Question: This problem is in an Excel .xls file.
I have a huge .xls document where there are a ton of IDs in column A.
There are on average anywhere from 3 to 10 rows that belong to each column A row.
How to know which Column B rows belong to which Column A?
By the positioning of the cells.
One Column A row may have 5 Column B rows to the right of it.
I don't have any VBA experience.
I have looked around for macros and functions but haven't had any luck finding anything that matches this problem.
Edit:
I am now trying to figure out how to get the script to ignore rows that have a one-to-one mapping between column A and column B.
Edit again - 06-20-2012:
Now that I can attach images, here is a screenshot of an image for what I'm trying to get.
The rows for Brian and Mark should be ignored, while Scott and Tim get their values copied over.

Edit:
Unmerging column A, using the code that Andy supplied, and then using this VB script afterwards does the trick:
> Sub mergeA()
For i = 2 To Cells(65535, 1).End(xlUp).Row
If IsEmpty(Cells(i, 1)) Then Range(Cells(i - 1, 1), Cells(i, 1)).Merge
Next
End Sub
That VB script puts the cells in column A back together
I didn't make the script, it came from this web page:
<URL>
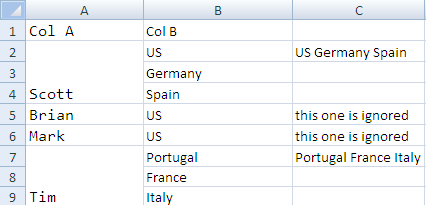
Answer: This will transform the data shown on the left to the output on the right:

'''
Option Explicit
Sub Make_Severely_Denormalized()
Const HEADER_ROWS As Long = 1
Const OUTPUT_TO_COLUMN As Long = 3
Const DELIMITER As String = vbNewLine
Dim A_Range As Range
Dim B_Range As Range
Dim A_temp As Range
Dim B_temp As Range
Dim B_Cell As Range
Dim Concat As String
On Error GoTo Whoops
Set A_Range = Range("A1").Offset(HEADER_ROWS)
Do While Not A_Range Is Nothing
Set B_Range = A_Range.Offset(0, 1)
' some helper ranges
If A_Range.Offset(1, 0).Value = "" Then
Set A_temp = Range(A_Range, A_Range.End(xlDown).Offset(-1, 0))
Else
Set A_temp = A_Range.Offset(1, 0)
End If
Set B_temp = Range(B_Range, B_Range.End(xlDown)).Offset(0, -1)
' determine how high "B" is WRT no change in "A"
Set B_Range = Range(B_Range, B_Range.Resize( _
Application.Intersect(A_temp, B_temp, ActiveSheet.UsedRange).Count))
' loop through "B" and build up the string
Concat = ""
For Each B_Cell In B_Range
Concat = Concat & B_Cell.Value & DELIMITER
Next
Concat = Left(Concat, Len(Concat) - Len(DELIMITER))
' do the needful
A_Range.Offset(0, OUTPUT_TO_COLUMN - 1).Value = Concat
' find the next change in "A"
If A_Range.Offset(1, 0).Value = "" Then
Set A_Range = Application.Intersect(A_Range.End(xlDown), ActiveSheet.UsedRange)
Else
Set A_Range = A_Range.Offset(1, 0)
End If
Loop
Exit Sub
Whoops:
MsgBox (Err & " " & Error)
Stop
Resume Next
End Sub
'''